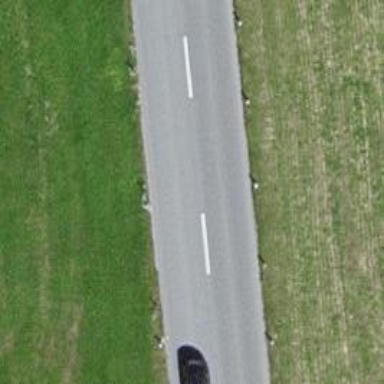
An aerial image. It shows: Secondary road with asphalt surface.